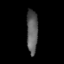
Tissue: lung
Cell type: Epithelial cells
Senescence score: 0.2173
Nuclear area (px): 478
Mean DAPI intensity: 94.134